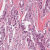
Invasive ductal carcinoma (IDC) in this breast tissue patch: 1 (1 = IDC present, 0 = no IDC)